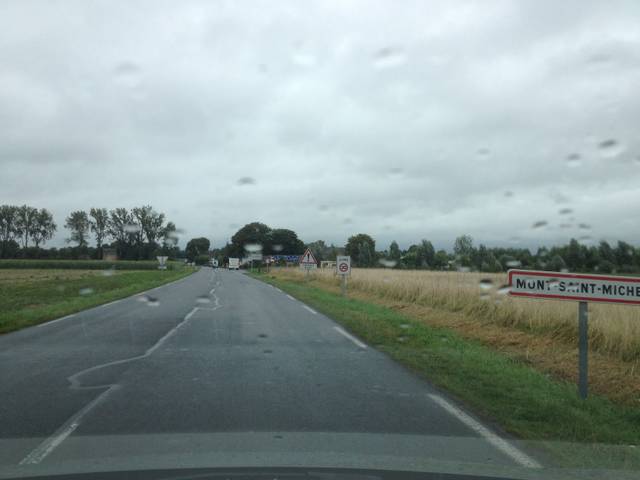
Region: France
Coordinates: 48.609, -1.51